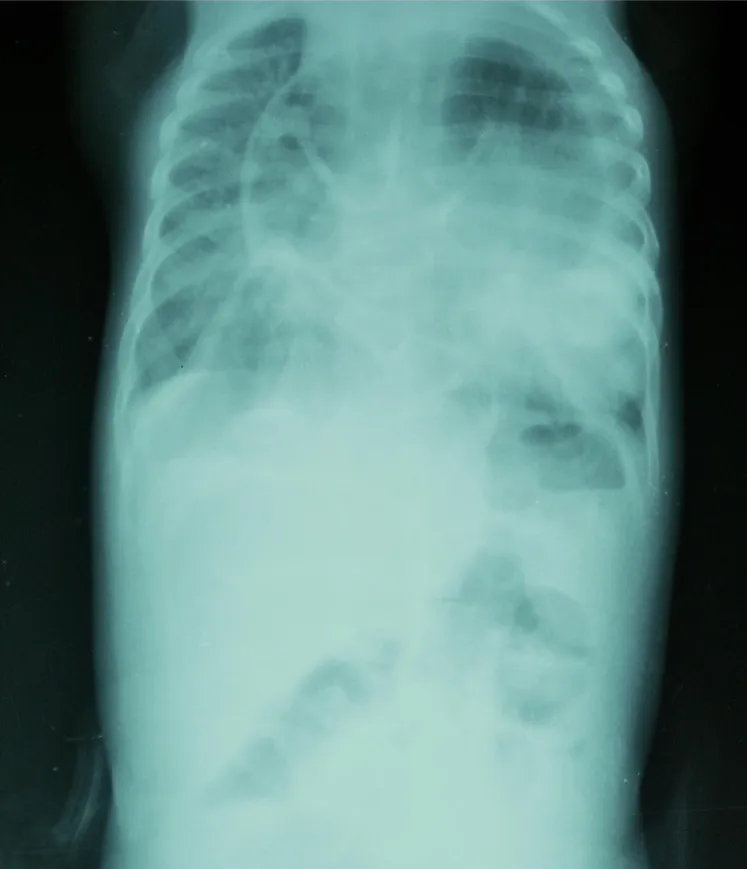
Preoperative chest radiograph clearly demonstrating mediastinal loops of bowel.
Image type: radiology (x_ray)